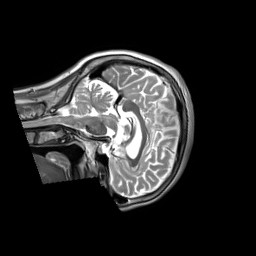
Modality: T2w
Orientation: sagittal
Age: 58
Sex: female
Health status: ill
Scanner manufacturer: siemens
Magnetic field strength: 3 T
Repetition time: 2.8 s
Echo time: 0.326 s